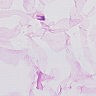
Metastatic tissue present: no